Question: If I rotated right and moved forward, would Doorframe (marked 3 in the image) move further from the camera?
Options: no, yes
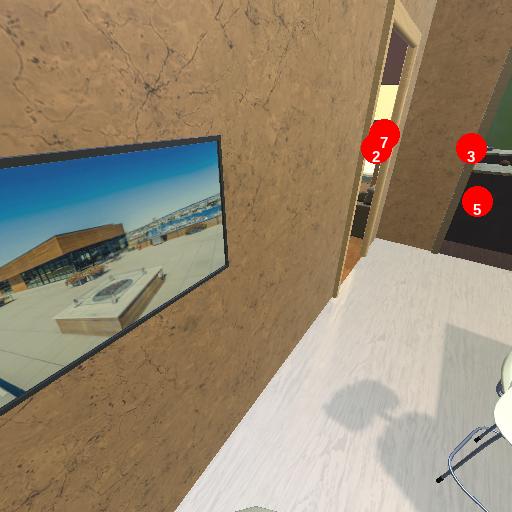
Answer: no